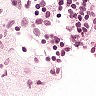
Metastatic tissue present: no